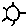
Label: sun